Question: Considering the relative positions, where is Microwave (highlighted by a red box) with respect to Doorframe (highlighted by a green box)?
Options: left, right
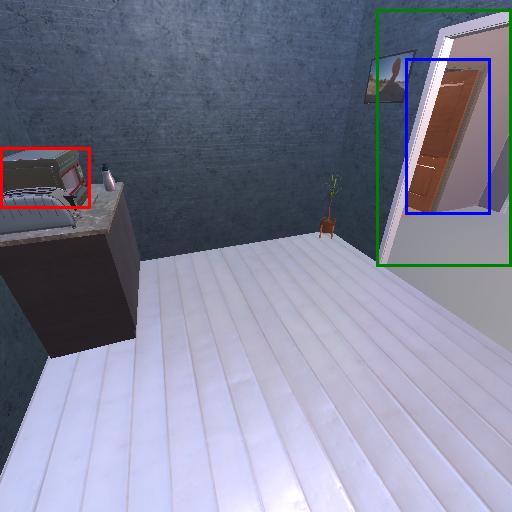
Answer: left